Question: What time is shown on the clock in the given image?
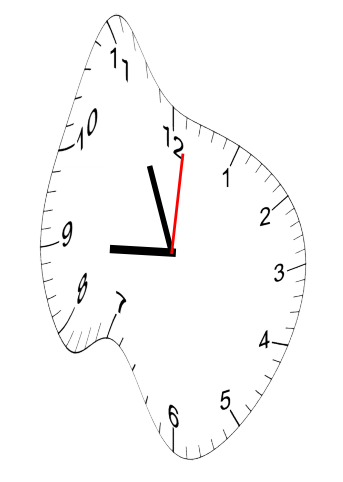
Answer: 08:56:01